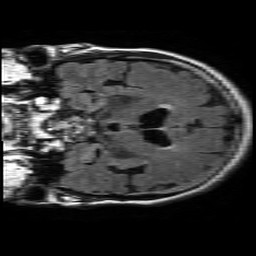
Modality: FLAIR
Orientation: coronal
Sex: female
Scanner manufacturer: philips
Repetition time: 11 s
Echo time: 0.125 s